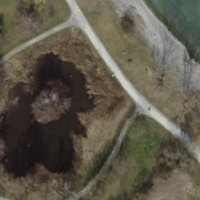
EUNIS habitat code: 53
Species observed at this site:
Chroicocephalus ridibundus
Lythrum salicaria
Phalacrocorax carbo
Apis mellifera
Jacobaea vulgaris